Brain MRI, t1w sequence, axial 2D slice.
Patient: age 52, sex F, weight 75 kg, height 1.65 m
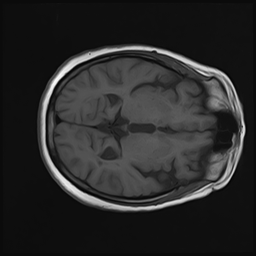